Interaction volume radius: 5 \u00c5
Interaction volume height: 25 \u00c5
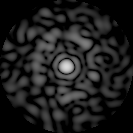
Disorder parameter: 0.8419